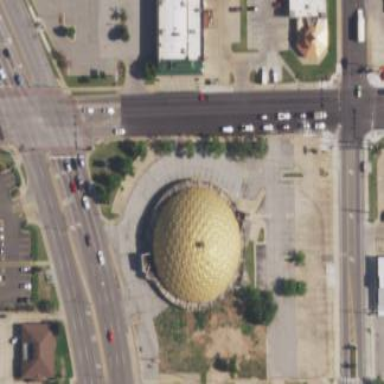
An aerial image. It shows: Building with dome-shaped gold roof.